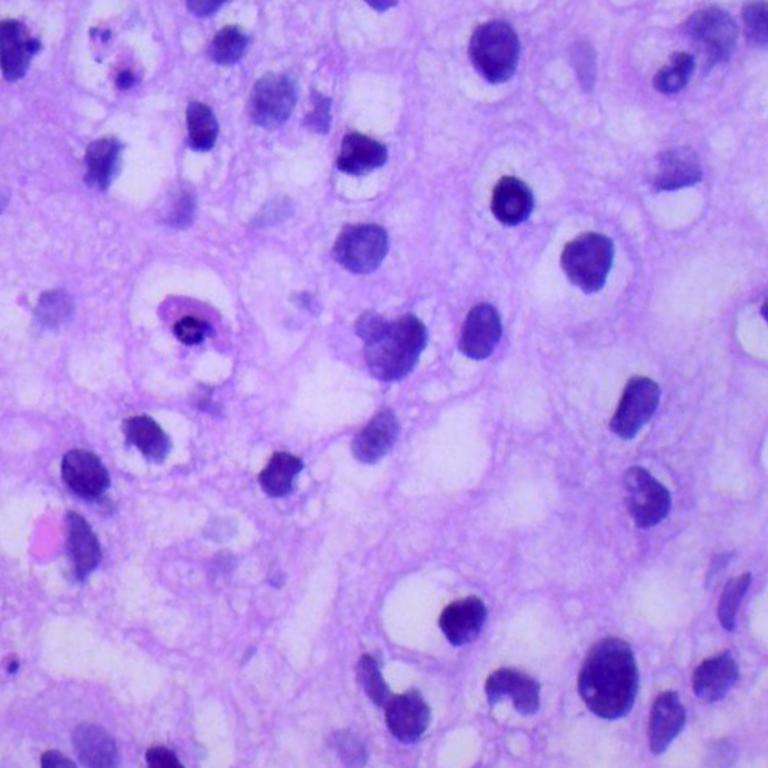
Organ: lung
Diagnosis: squamous carcinomas